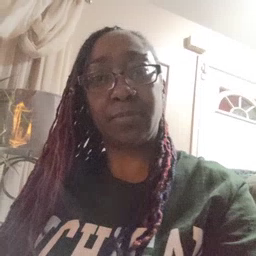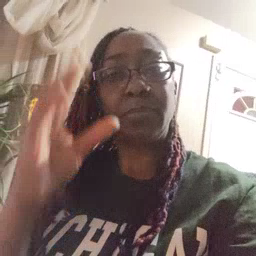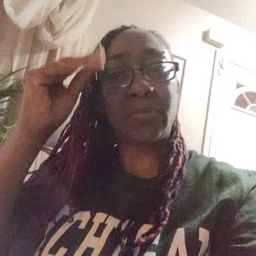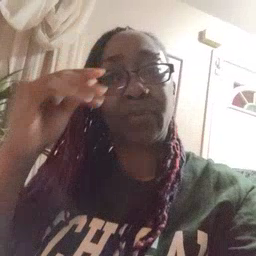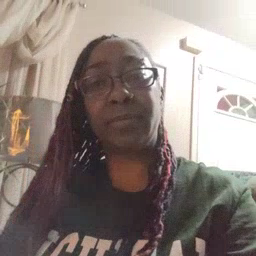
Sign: boy